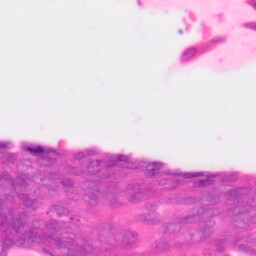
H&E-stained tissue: Colon